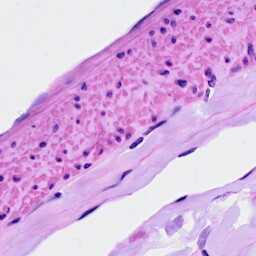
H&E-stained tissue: Ovarian